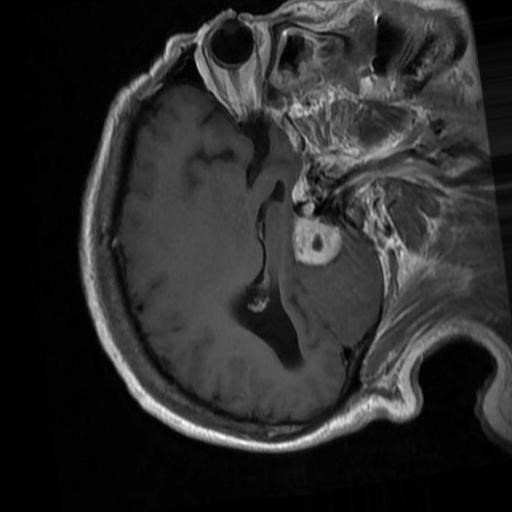
Label: brain_menin